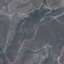
Land use / land cover: HerbaceousVegetation